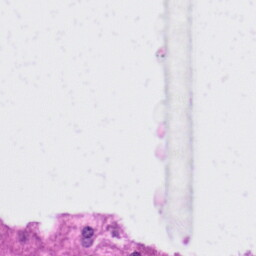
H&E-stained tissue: Liver